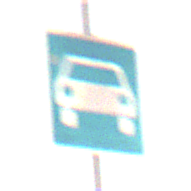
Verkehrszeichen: Kraftfahrstrasse
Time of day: SunriseSunset
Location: Outdoor (RoadRail)
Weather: PartlyCloudy
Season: NotSpecified
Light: Natural